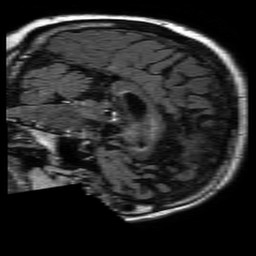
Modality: FLAIR
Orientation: sagittal
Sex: female
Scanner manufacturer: philips
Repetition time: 11 s
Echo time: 0.125 s